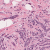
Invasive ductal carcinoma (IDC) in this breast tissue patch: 1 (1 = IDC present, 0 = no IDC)